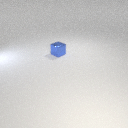
small blue metal cube